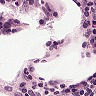
Metastatic tissue present: no